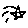
Label: star